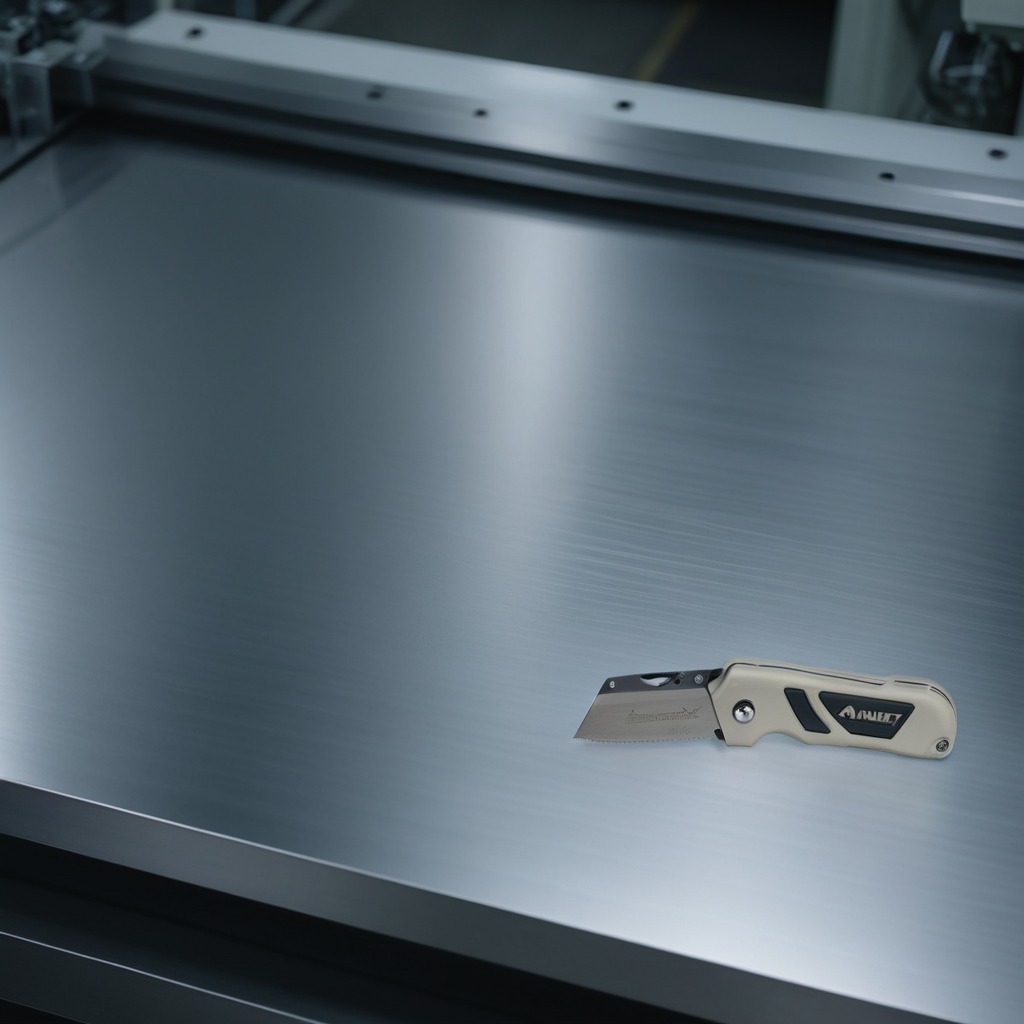
A utility knife lies on the metal table in a machine shop under fluorescent lights.